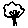
Label: tree